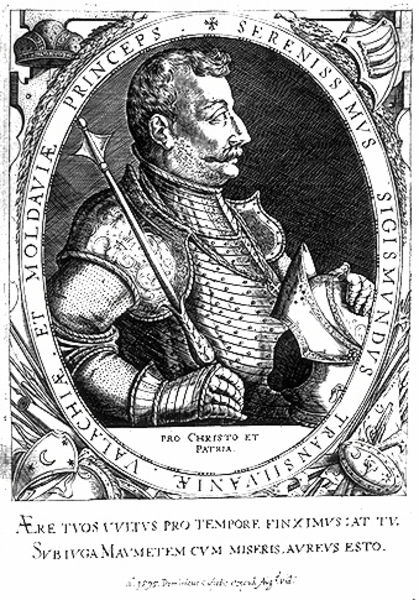
Titel: Bildnis des Sigismund Bathori, Fürst von Siebenbürgen
Künstler: Dominicus Custos
Institution: (Seriendruck)
Schlagwörter: dunkel, mann, handschuhe, hell, nase, profil, schwarz, weiss, blick, bart, schnurrbart, rahmen, bildnis, portrait, porträt, rechts, oval, holzschnitt, schrift, stab, grafik, kaiser, könig, lanze, inschrift, verzierung, schnauzer, name, medaillon, druck, schwarzweiss, stich, illustration, text, waffe, helm, herrscher, ritter, fürst, rüstung, prinz, emblem, kupferstich, spruch, zepter, latein, druckschrift, kreisform, sigismund, princeps, serenissimus, moldavien, transilvanien, moldavia, moldawien